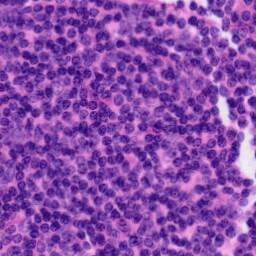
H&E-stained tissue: Tonsil